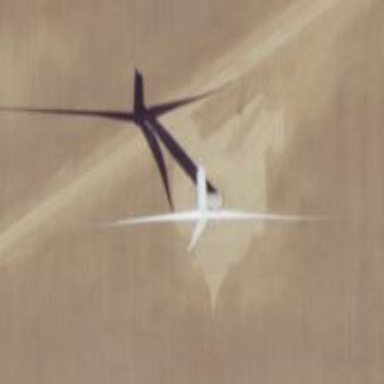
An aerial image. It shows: Wind turbine generator that utilizes wind as its source for generating electricity. It is of the horizontal axis type.